Interaction volume radius: 5 \u00c5
Interaction volume height: 20 \u00c5
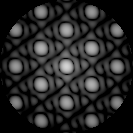
Disorder parameter: 0.005066